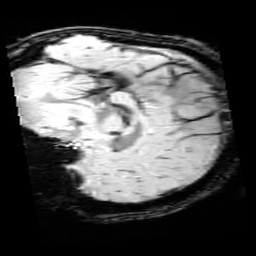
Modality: SWI
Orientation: sagittal
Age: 12
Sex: male
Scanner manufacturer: siemens
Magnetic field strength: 3 T
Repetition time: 0.027 s
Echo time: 0.02 s